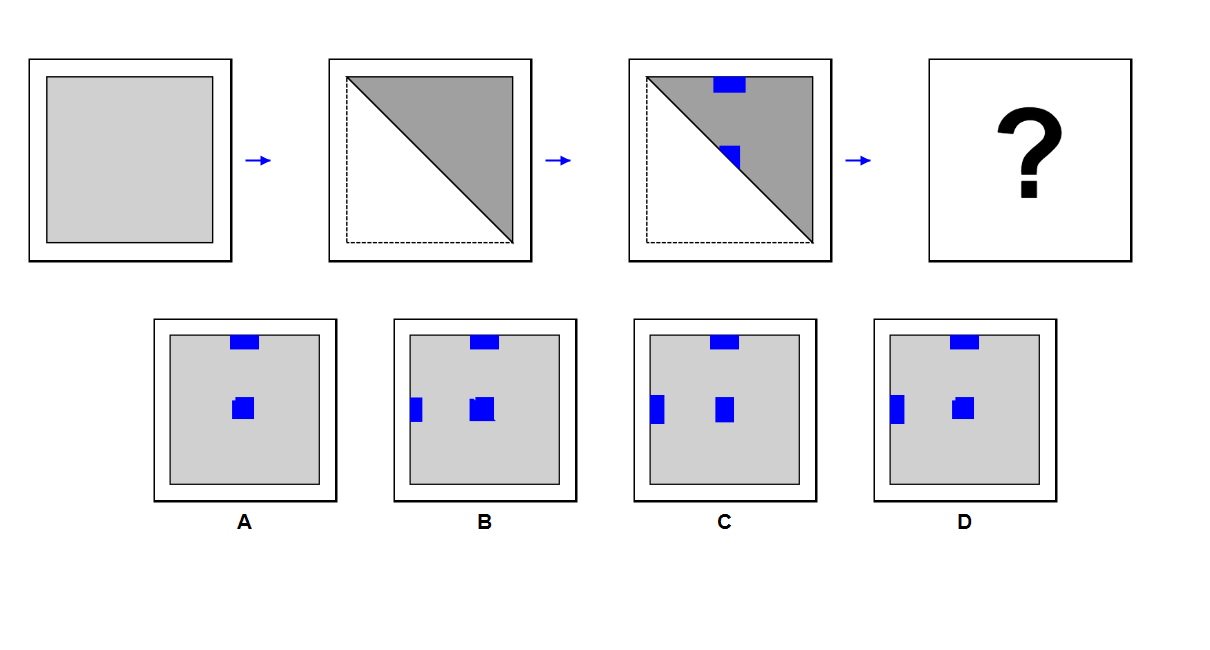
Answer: D